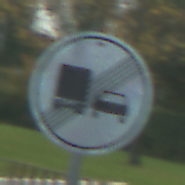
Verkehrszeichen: EndeUeberholverbotKraftfahrzeuge
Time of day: MorningAfternoon
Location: Outdoor (Urban)
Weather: PartlyCloudy
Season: NotSpecified
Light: Natural